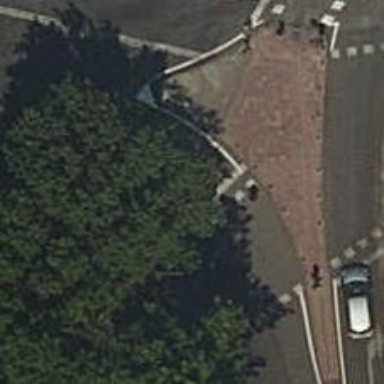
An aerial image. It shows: Road with traffic signals at the crossing.